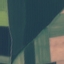
Label: AnnualCrop